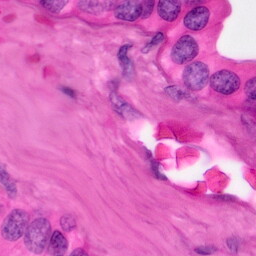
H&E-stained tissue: Pancreatic